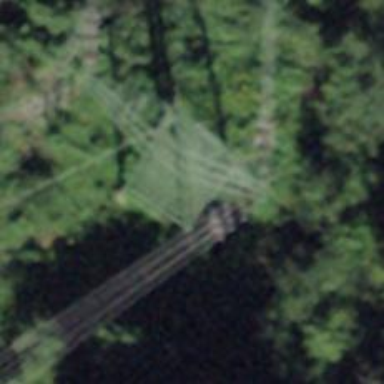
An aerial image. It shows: Three cables of power line.